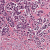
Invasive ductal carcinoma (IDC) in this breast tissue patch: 1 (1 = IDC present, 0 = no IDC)